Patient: sex M, age 26
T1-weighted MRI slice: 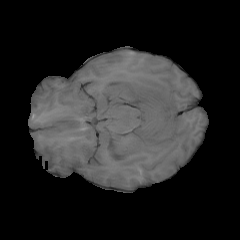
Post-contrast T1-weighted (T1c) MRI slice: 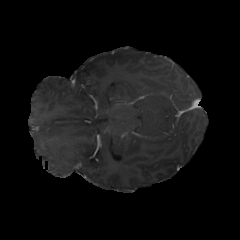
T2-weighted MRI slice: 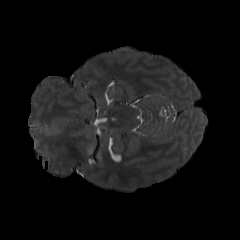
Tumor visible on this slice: yes
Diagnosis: Astrocytoma, IDH-mutant
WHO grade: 4